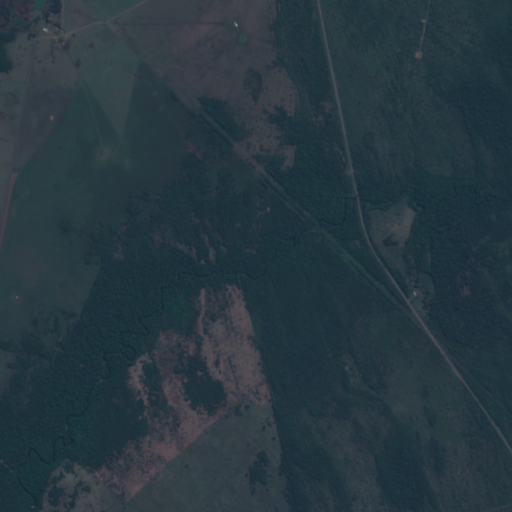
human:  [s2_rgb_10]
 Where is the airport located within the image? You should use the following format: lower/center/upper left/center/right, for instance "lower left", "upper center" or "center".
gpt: The airport is located in the lower left of the image.
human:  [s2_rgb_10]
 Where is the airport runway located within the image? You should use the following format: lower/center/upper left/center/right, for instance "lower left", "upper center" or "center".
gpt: The airport runway is located in the lower left of the image.
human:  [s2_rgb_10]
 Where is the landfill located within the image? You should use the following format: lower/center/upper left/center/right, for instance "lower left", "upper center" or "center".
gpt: There is no landfill in the image.